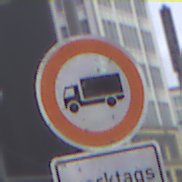
Verkehrszeichen: VerbotFuerKraftfahrzeugeUeberDreiKommaFuenfTonnen
Zusatzzeichen unten: ZeitangabenMitBeschraenkungAufWochentage1
Umgebung: Outdoor, Urban
Tageszeit: MorningAfternoon
Wetter: Overcast
Licht: Natural
Jahreszeit: NotSpecified
Kontrast: LowContrast